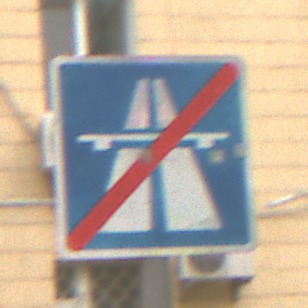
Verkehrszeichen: EndeAutbahn
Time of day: MorningAfternoon
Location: Outdoor (Urban)
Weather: Overcast
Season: NotSpecified
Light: Natural